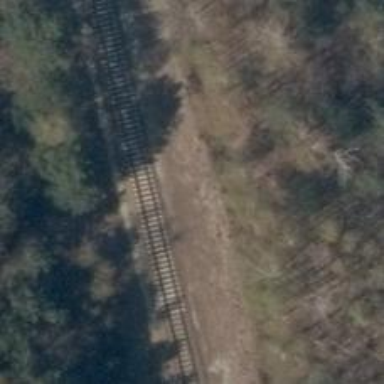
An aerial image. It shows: Abandoned railway yard.